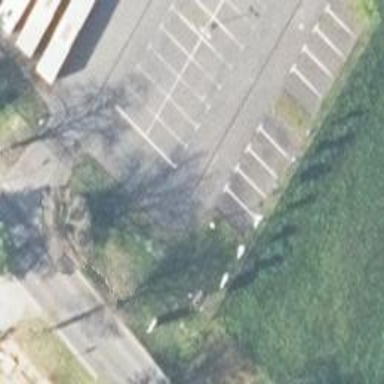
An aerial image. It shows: Road serving as parking aisle.